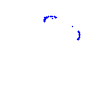
Particle: proton